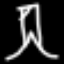
Label: The Eiffel Tower